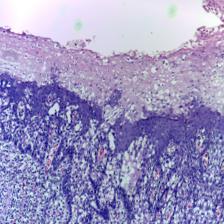
Diagnosis: Normal